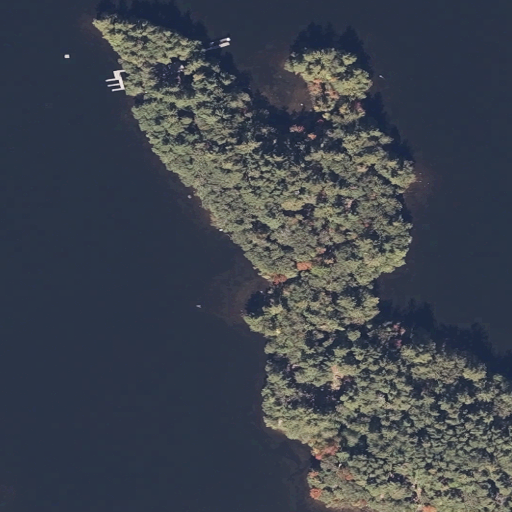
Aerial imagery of island in Maine named Crane Island containing open water, evergreen forest, mixed forest, woody wetlands, herbaceous wetlands, and grassland